Question: I am trying the display the backend column which is stored as UTC time in local time.
Rendering page using Mustache
In Mustache below is the field template
'''
<td id="cur_loc_time_{{id}}">{{current_location.last_updated_timestamp}}</td>
'''
I am trying to show this field as locale time using Flask Moment
In the HTML I tried the below but it is showing UTC time only.
'''
alert(moment(($("#cur_loc_time_1").text())).format('MMMM Do YYYY, h:mm:ss a'));
'''
I was debugging to check whether it displays correct time for one element.
The value from the database is '2014-06-21 10:56:46'
But the output was

I also tried adding in the Mustache Template but still it did not work.
If I add in the HTML page as
'''
{{ moment().format('MMMM Do YYYY, h:mm:ss a') }}
'''
It displays the time correctly of the local.
Please advise if I have missed anything!!
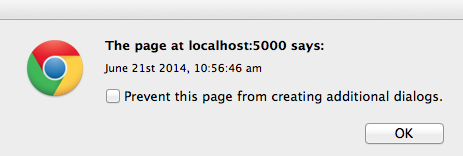
Answer: I found a different way to handle this instead of using FlaskMoment package with Mustache. I have used the <URL> python package
I simply wrote a function in the models which is the definition of the data retrieved from the backend. So my application works like this. Stores the date and timestamp in UTC in the database. But while displaying or returning in APIs it returns in users locale time. Below is the code snippet of the function. Basically I wanna convert UTC to IST
'''
local_timezone = pytz.timezone('Asia/Kolkata')
def utc_to_ist(value):
timestamp_utc=value
timestamp_utc=pytz.utc.localize(timestamp_utc)
return timestamp_utc.astimezone(local_timezone)
'''
Based on the local_timezone value that is timezone location it localize the timestamp.